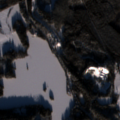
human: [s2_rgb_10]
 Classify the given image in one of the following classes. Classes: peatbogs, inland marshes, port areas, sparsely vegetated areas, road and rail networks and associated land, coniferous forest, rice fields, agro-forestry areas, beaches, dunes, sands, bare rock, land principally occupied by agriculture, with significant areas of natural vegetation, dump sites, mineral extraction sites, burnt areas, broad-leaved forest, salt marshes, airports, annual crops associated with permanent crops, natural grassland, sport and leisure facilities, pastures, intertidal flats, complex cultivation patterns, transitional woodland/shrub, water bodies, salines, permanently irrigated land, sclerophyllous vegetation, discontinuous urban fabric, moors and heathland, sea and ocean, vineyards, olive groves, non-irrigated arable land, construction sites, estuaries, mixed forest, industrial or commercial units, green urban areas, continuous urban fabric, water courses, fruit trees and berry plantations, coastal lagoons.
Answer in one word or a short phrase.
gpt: land principally occupied by agriculture, with significant areas of natural vegetation, coniferous forest, mixed forest, water bodies